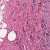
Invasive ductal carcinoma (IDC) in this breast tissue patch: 0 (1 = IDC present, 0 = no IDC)